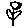
Label: flower